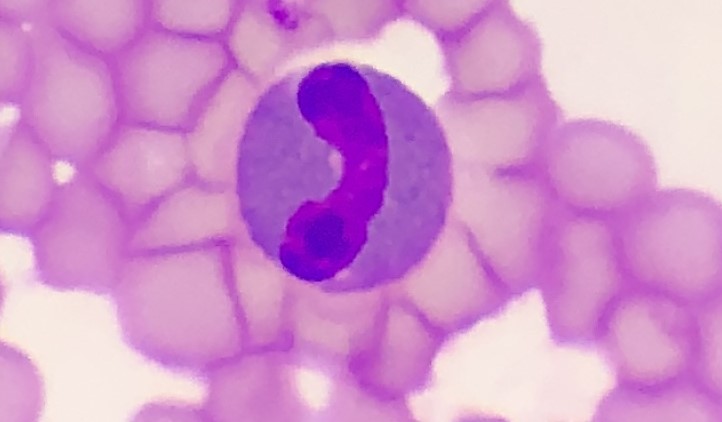
White blood cell type: Eosinophil